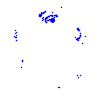
Particle: electron